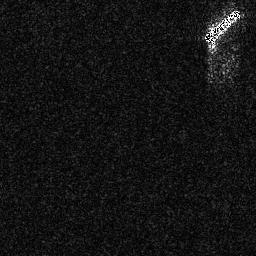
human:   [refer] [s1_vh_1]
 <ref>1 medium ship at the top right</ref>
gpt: <box>[[78, 3, 94, 17, 0]]</box>